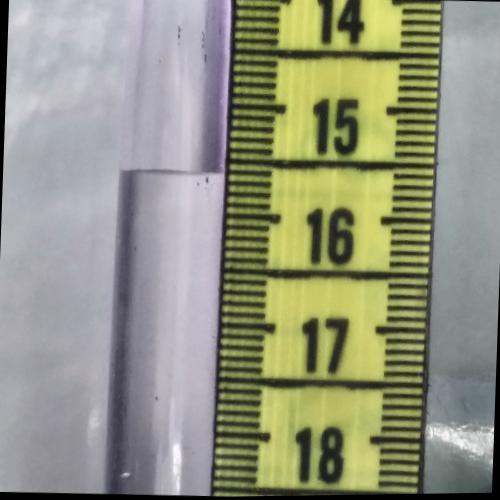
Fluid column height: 15.6 cm